Brain MRI study timepoint: early_postop
T1CE (contrast-enhanced T1) slice:
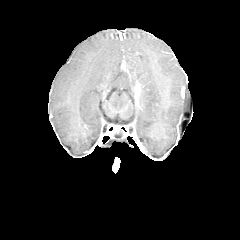
T2-FLAIR slice:
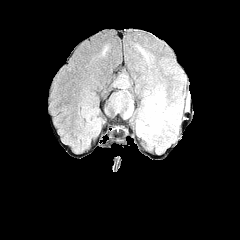